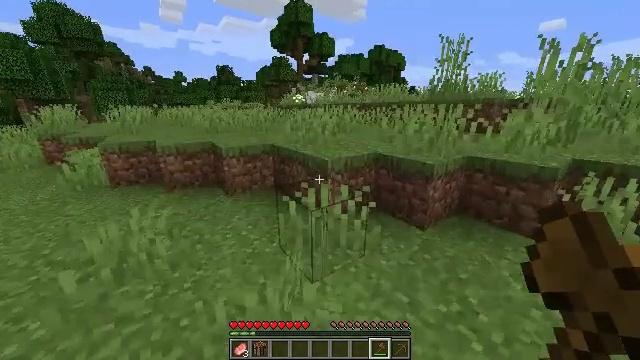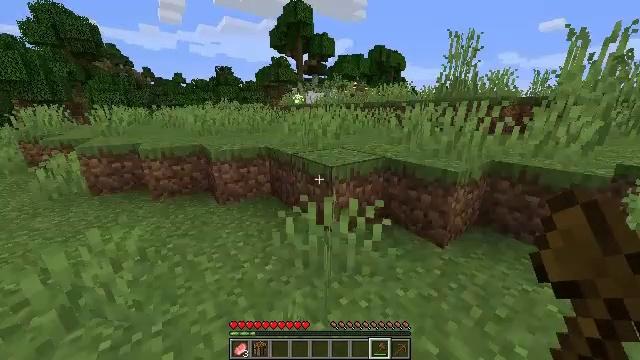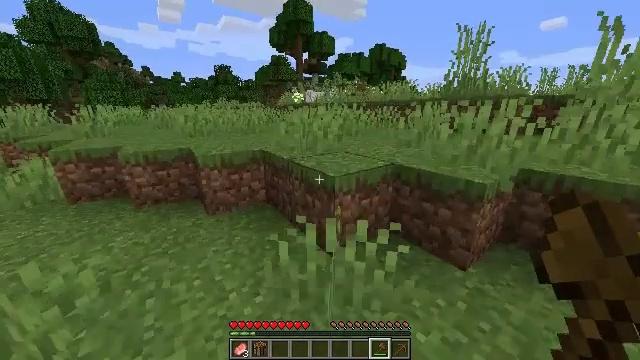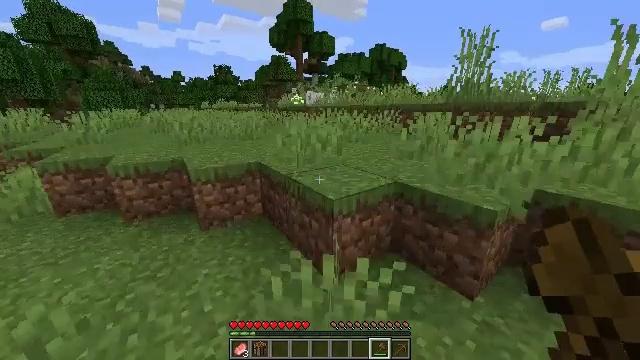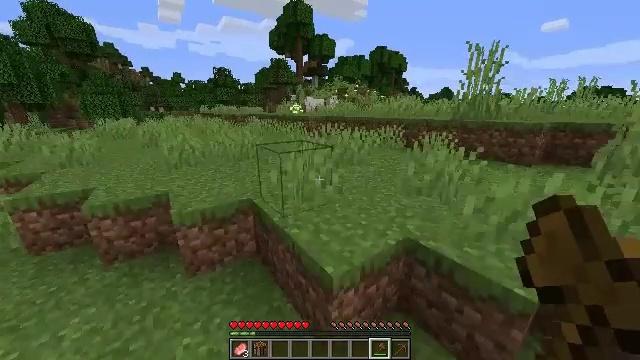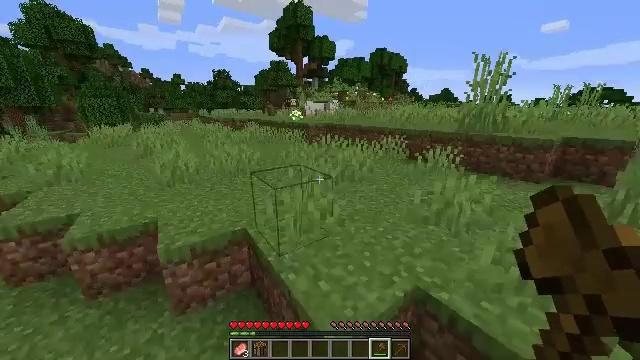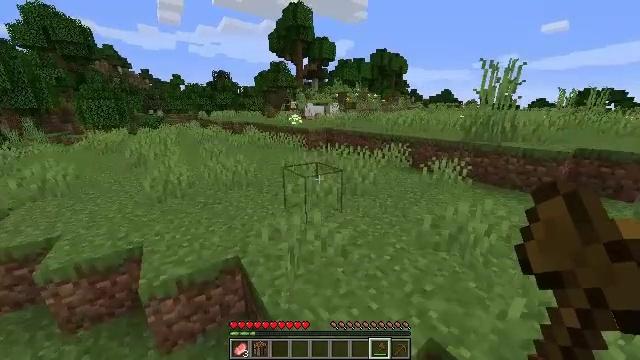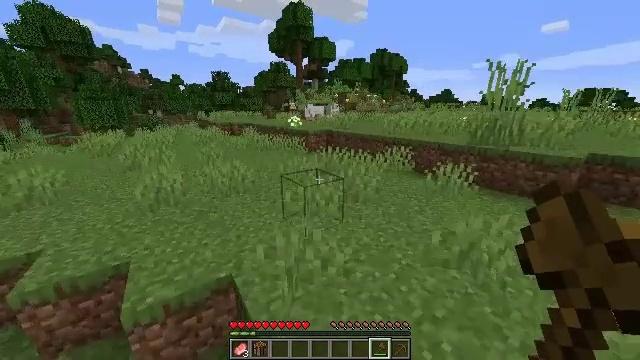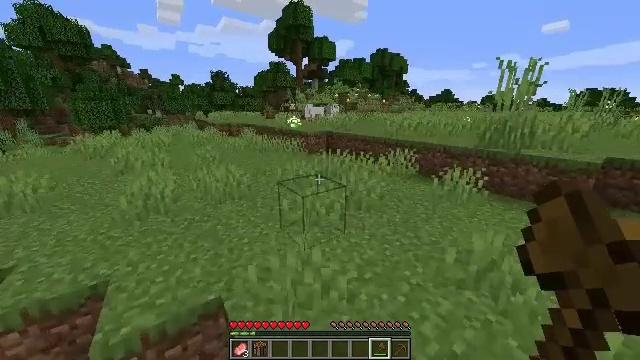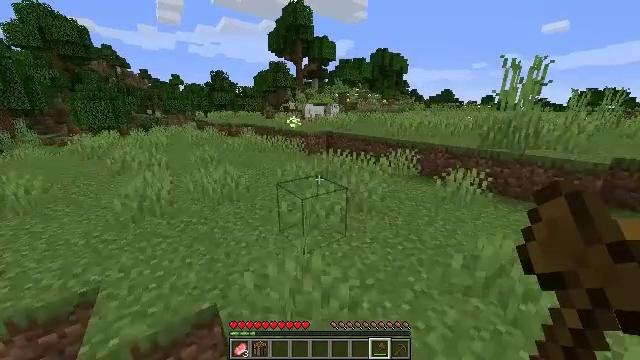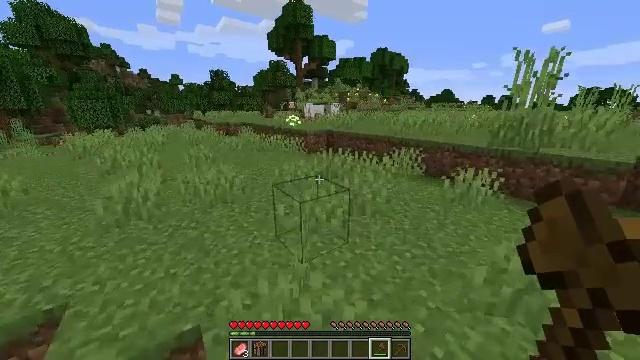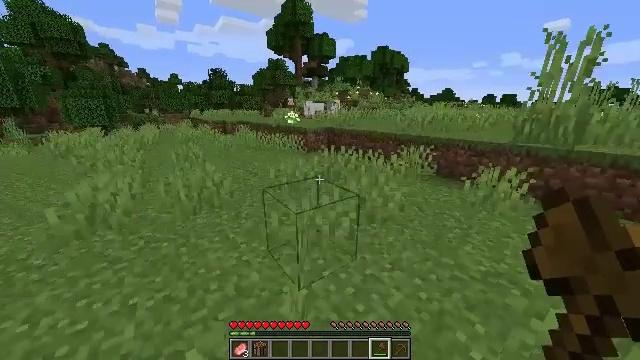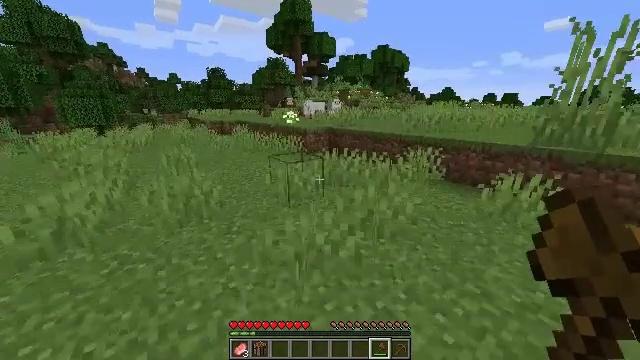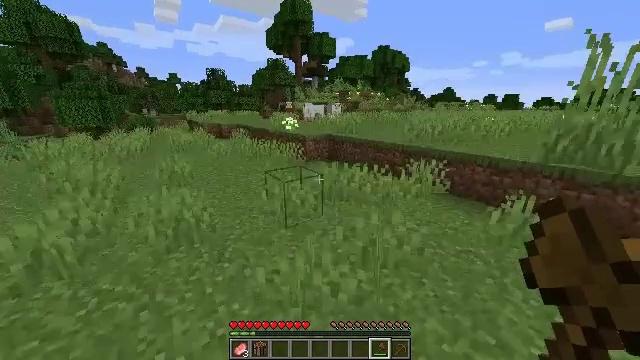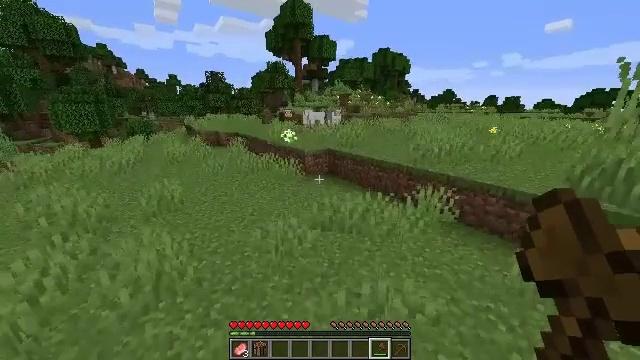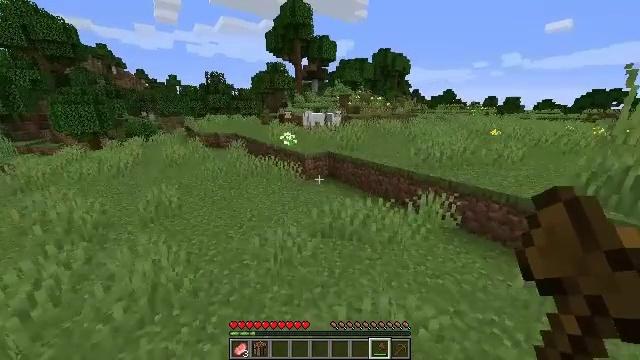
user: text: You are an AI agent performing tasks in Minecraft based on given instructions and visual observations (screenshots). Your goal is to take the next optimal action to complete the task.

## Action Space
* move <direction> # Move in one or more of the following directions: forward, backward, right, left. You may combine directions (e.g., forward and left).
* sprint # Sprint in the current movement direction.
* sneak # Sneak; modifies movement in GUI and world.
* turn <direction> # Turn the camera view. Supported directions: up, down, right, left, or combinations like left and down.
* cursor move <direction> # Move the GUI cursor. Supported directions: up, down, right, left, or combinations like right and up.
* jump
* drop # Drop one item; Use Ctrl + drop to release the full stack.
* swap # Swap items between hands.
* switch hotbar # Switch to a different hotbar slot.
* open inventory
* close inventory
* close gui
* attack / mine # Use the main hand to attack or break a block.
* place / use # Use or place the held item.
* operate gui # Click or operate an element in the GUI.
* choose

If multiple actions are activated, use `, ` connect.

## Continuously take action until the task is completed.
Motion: motion action
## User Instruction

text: Gather dandelions in the field.
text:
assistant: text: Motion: move forward
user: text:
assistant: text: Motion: move forward
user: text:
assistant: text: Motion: move forward, jump
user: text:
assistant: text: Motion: move forward, jump
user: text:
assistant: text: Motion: move forward, jump
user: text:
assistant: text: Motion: move forward
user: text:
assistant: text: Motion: move forward
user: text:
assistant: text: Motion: move forward
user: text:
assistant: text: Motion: move forward
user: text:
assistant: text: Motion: move forward
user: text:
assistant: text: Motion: move forward
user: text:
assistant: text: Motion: move forward
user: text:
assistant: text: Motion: move forward, jump
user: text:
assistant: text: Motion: move forward, jump
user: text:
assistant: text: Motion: move forward, jump
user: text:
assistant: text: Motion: move forward, jump
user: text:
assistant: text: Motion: move forward, jump
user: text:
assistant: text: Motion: move forward
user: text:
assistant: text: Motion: move forward
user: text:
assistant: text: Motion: move forward
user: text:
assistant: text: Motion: move forward
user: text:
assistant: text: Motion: move forward
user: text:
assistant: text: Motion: move forward
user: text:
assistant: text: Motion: move forward
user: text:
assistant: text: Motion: move forward
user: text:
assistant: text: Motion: move forward
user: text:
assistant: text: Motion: move forward
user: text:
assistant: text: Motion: move forward, jump
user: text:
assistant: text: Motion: move forward, jump
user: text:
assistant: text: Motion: move forward, jump